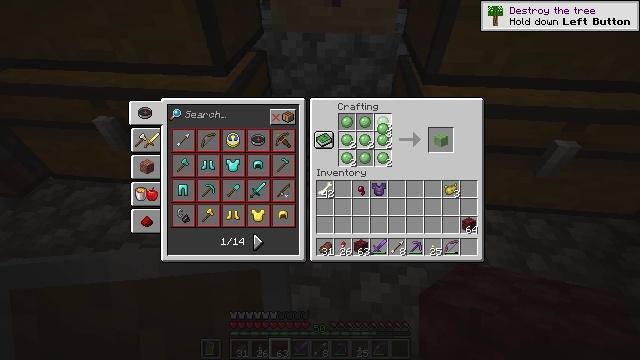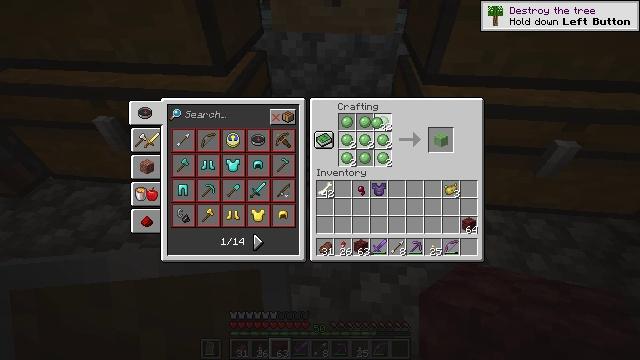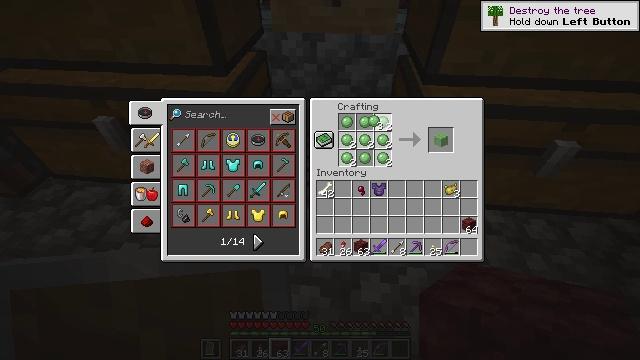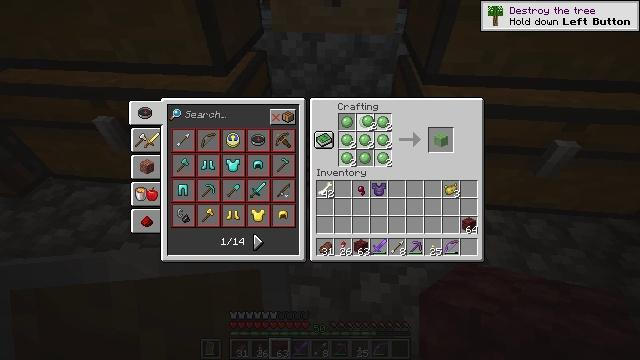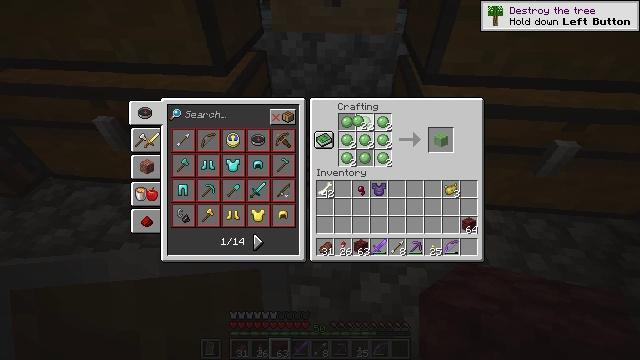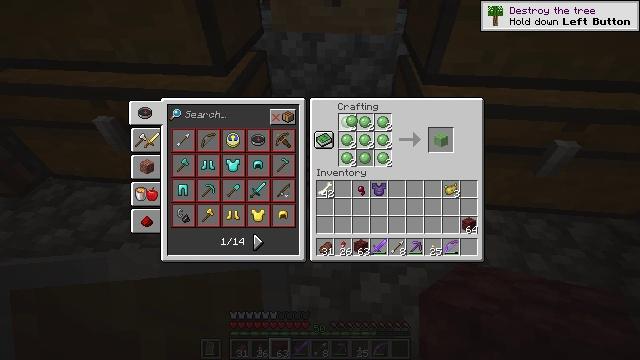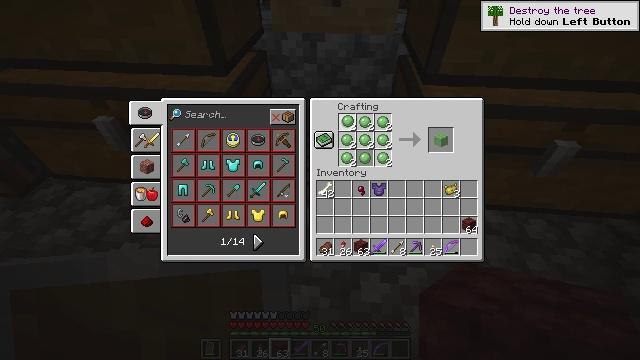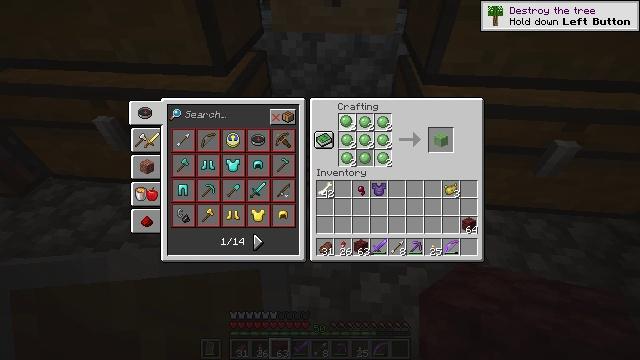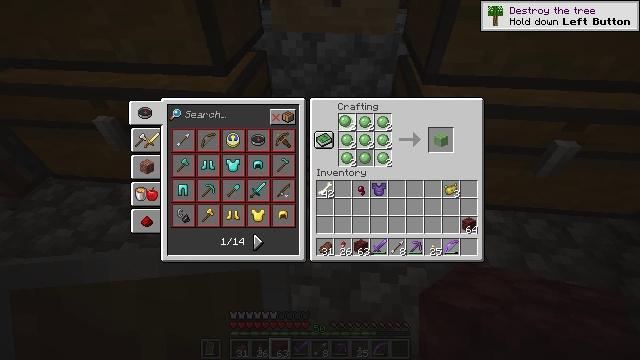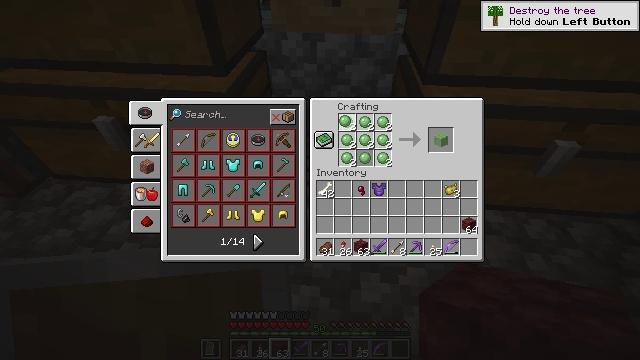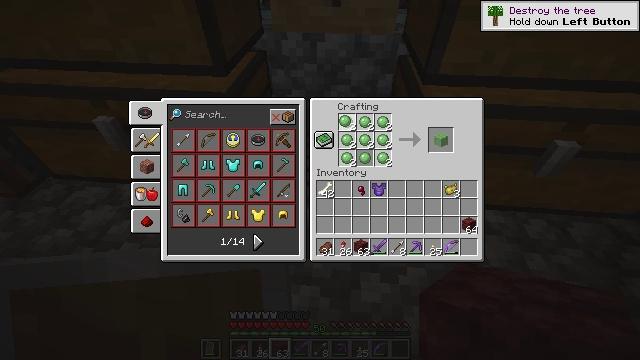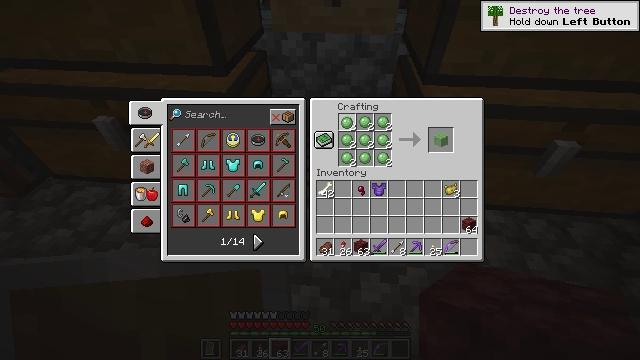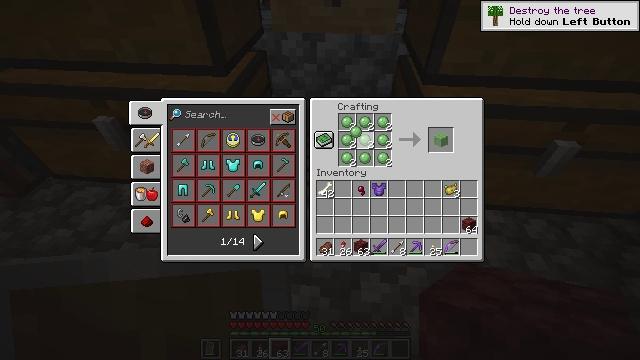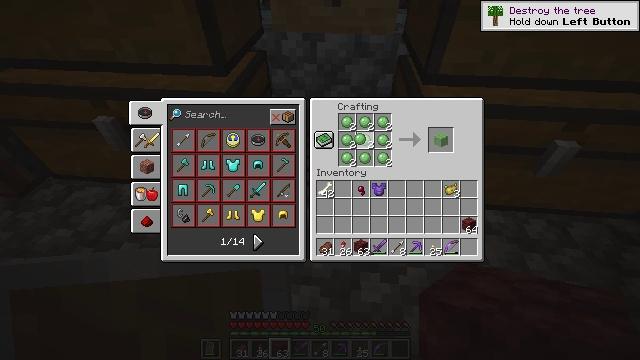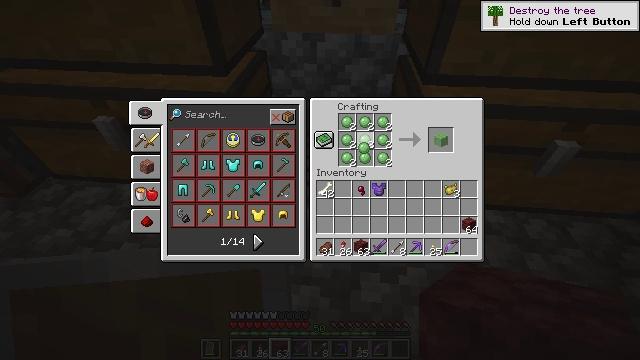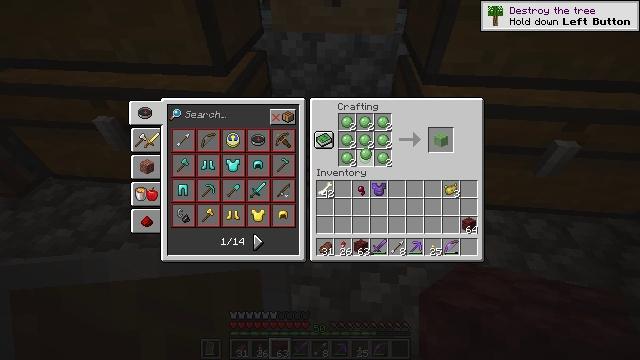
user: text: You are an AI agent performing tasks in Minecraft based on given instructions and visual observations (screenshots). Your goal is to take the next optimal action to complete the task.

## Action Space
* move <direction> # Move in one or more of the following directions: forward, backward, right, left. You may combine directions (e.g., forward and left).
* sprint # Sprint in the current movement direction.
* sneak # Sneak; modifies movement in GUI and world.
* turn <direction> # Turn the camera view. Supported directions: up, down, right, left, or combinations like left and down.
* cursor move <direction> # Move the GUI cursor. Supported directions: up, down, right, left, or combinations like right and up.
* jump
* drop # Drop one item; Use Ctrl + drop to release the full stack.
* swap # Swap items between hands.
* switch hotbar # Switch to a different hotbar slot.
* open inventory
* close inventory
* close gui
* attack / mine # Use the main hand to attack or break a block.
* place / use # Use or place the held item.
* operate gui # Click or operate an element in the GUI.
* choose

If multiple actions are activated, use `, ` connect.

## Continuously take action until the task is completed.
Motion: motion action
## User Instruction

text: Craft a slime block.
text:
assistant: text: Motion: use / place
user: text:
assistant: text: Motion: use / place
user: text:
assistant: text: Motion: use / place
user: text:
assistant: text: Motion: turn left, use / place
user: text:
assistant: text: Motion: use / place
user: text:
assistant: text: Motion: use / place
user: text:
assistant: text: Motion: use / place
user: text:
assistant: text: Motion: use / place
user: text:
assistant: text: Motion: use / place
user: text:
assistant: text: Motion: use / place
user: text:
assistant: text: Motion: no_op
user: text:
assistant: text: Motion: turn right and down
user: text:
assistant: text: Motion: no_op
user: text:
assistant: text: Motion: turn down
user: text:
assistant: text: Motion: no_op
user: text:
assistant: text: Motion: no_op
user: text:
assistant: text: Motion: no_op
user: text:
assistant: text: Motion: no_op
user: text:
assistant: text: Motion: no_op
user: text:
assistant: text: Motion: attack / mine
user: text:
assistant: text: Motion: attack / mine
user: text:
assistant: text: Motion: no_op
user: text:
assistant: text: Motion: no_op
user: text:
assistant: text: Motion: no_op
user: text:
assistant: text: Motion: no_op
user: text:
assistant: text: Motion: turn right
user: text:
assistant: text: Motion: sneak
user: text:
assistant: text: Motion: sneak, turn right
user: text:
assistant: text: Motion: sneak, turn right
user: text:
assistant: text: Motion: sneak